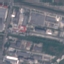
Land use / land cover class: Industrial